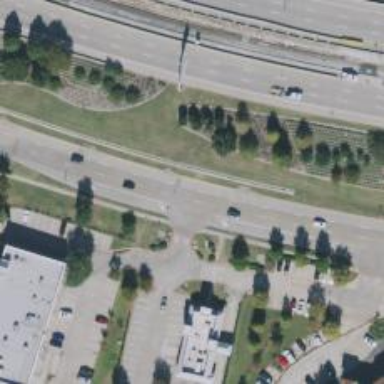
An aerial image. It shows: Secondary road with frontage road.